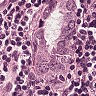
Metastatic tissue present: yes